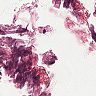
Metastatic tissue present: no